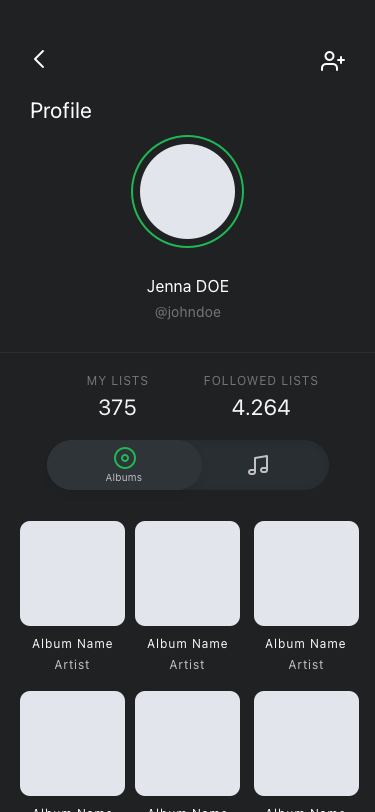
Text in this UI design:
Album Name
Album Name
Album Name
Album Name
Artist
Album Name
Artist
Album Name
Artist
Albums
4.264
FOLLOWED LISTS
375
MY LISTS
@johndoe
Jenna DOE
Profile